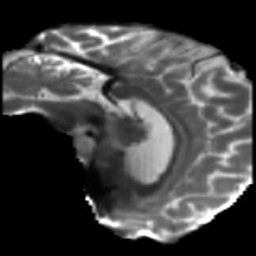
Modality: T2w
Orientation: sagittal
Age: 41
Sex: male
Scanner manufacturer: siemens
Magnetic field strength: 3 T
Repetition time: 5.47 s
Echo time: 0.0854 s